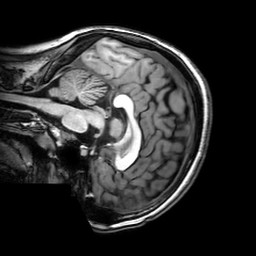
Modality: T1w
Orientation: sagittal
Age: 23
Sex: female
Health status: healthy
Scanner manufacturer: philips
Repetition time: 0.008343 s
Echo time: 0.00385 s